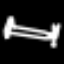
Label: bed